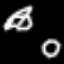
Label: octagon